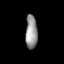
Tissue: lung
Cell type: Myeloid cells
Senescence score: 0.2323
Nuclear area (px): 397
Mean DAPI intensity: 147.753